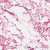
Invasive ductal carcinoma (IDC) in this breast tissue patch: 0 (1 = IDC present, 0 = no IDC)